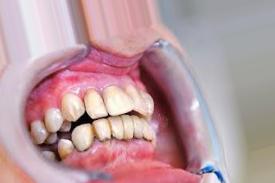
Condition: Tooth Discoloration